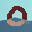
Label: 0